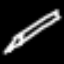
Label: pencil